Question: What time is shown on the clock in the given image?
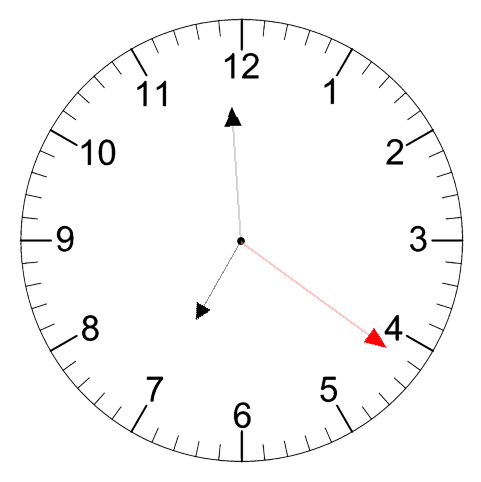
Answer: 06:59:21